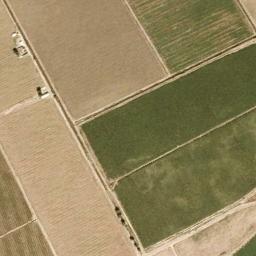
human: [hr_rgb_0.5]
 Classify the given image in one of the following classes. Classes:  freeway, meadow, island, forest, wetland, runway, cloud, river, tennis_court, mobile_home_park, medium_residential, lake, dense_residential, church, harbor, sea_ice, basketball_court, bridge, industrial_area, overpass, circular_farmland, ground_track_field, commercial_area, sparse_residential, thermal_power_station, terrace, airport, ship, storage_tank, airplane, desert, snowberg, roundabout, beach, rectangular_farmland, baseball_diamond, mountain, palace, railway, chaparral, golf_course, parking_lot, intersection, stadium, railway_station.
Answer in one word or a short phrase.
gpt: rectangular_farmland